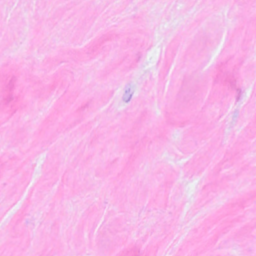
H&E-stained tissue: Breast